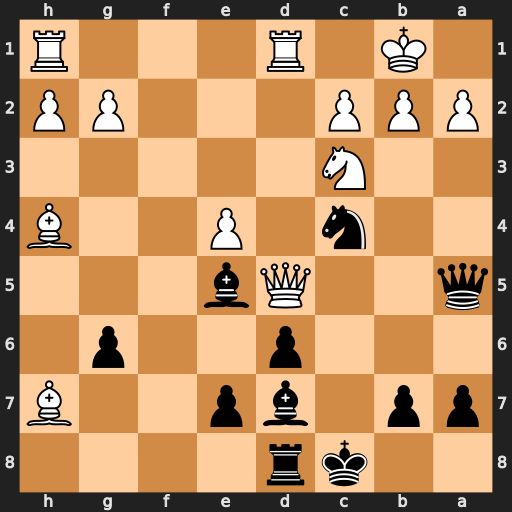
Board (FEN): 2kr4/pp1bp2B/3p2p1/q2Qb3/2n1P2B/2N5/PPP3PP/1K1R3R
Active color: b
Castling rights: -
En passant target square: -
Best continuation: Qb4 Qxc4+ Qxc4